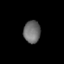
Tissue: lung
Cell type: Endothelial cells
Senescence score: 0.6512
Nuclear area (px): 365
Mean DAPI intensity: 111.019